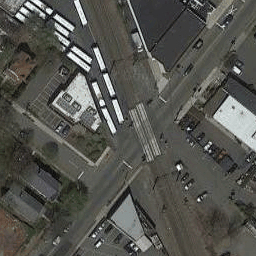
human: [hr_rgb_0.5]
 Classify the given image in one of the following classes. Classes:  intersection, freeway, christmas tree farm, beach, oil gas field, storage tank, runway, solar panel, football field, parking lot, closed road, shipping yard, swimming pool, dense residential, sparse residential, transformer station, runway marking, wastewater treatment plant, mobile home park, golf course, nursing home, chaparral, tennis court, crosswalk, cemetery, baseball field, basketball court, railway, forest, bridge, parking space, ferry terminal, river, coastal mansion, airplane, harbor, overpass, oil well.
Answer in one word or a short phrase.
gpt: intersection